一年级 · 计数

左图中有（ ）个圆形。

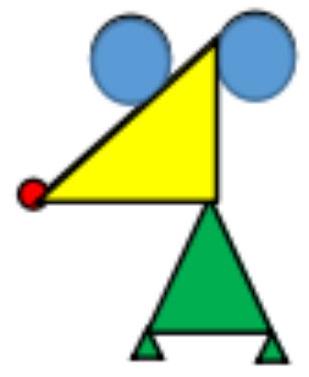
A、 2
B、 3
C、 4

答案: B
解析: 解B; 老鼠的两只 “耳朵”和一个 “鼻子”都是圆形。